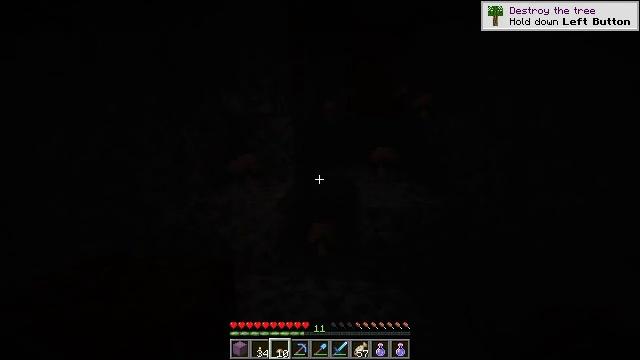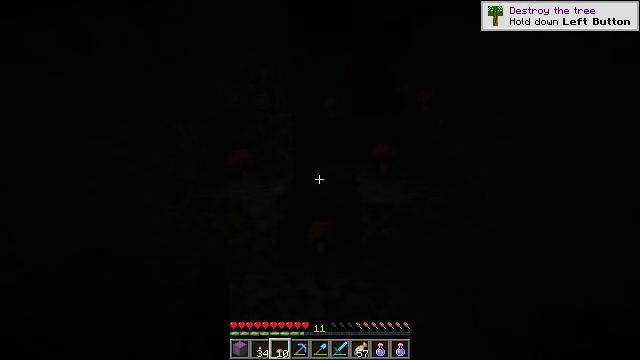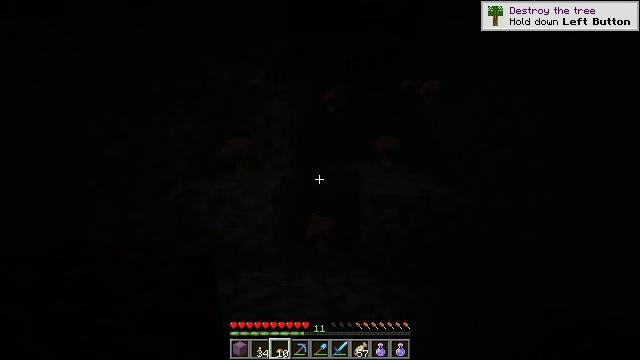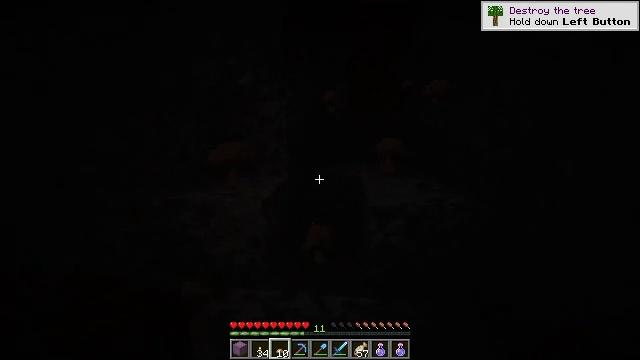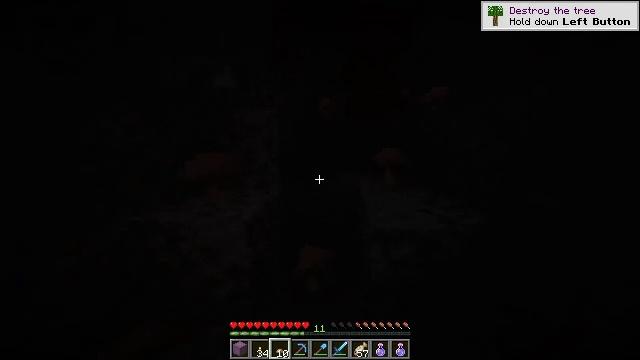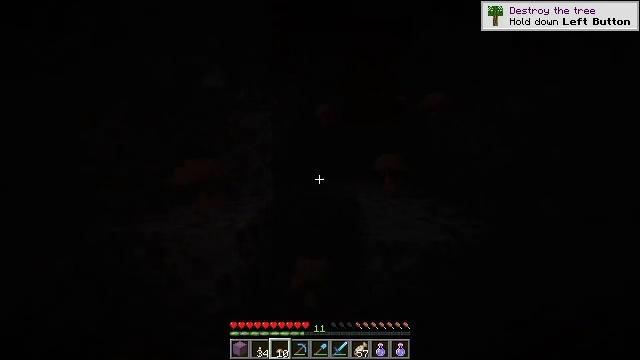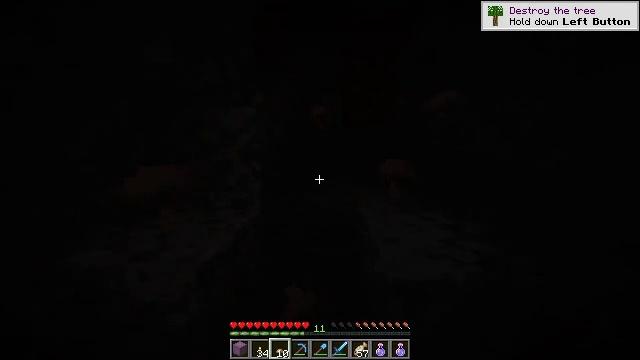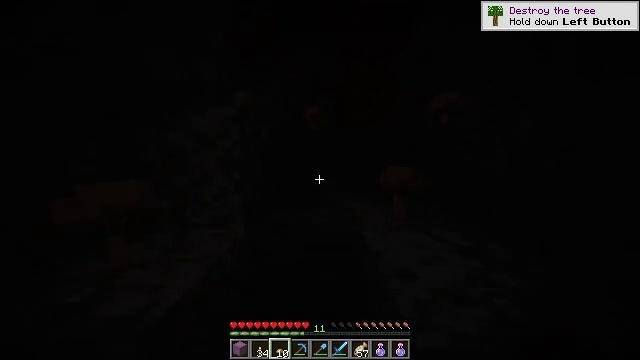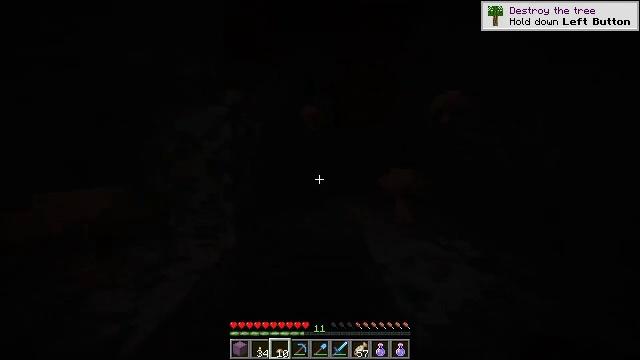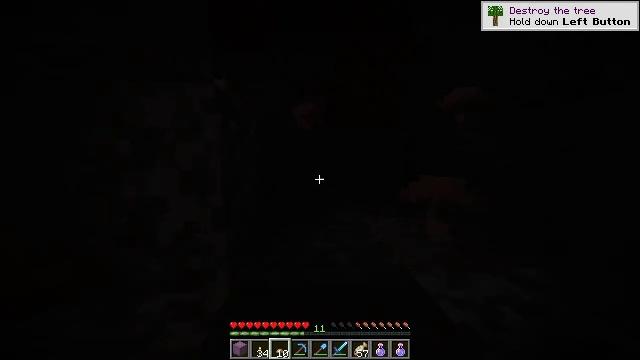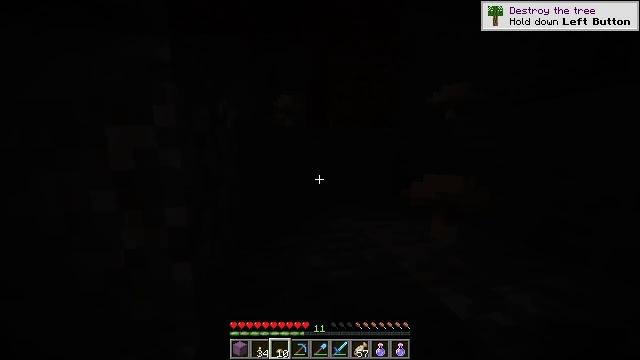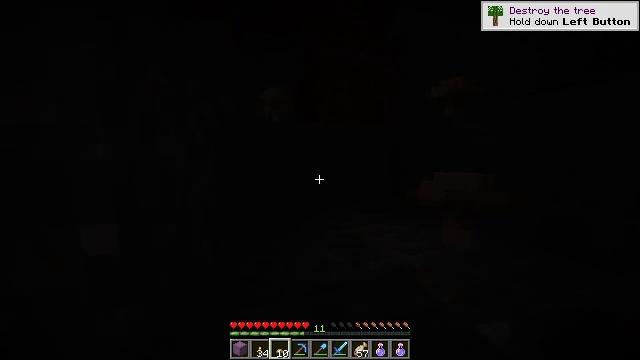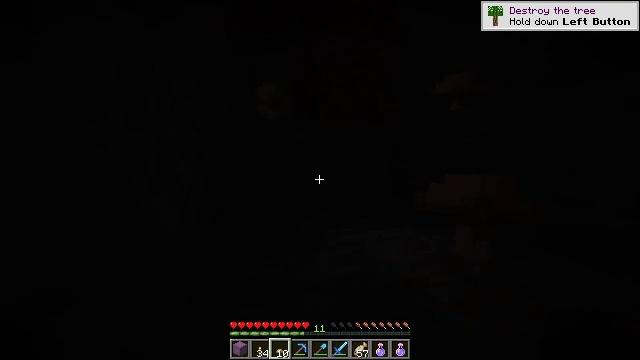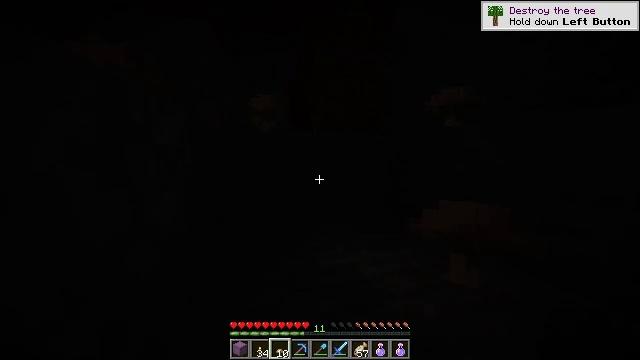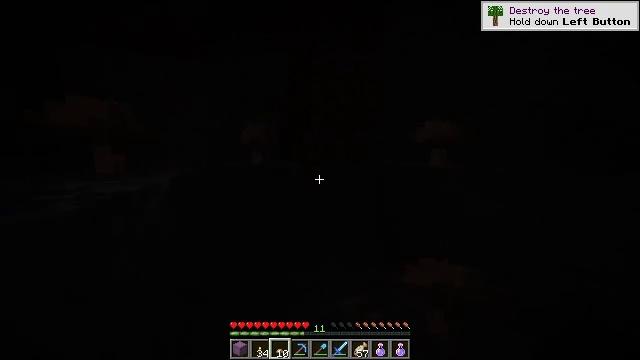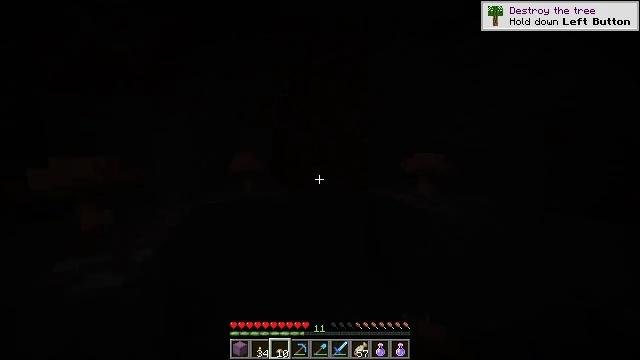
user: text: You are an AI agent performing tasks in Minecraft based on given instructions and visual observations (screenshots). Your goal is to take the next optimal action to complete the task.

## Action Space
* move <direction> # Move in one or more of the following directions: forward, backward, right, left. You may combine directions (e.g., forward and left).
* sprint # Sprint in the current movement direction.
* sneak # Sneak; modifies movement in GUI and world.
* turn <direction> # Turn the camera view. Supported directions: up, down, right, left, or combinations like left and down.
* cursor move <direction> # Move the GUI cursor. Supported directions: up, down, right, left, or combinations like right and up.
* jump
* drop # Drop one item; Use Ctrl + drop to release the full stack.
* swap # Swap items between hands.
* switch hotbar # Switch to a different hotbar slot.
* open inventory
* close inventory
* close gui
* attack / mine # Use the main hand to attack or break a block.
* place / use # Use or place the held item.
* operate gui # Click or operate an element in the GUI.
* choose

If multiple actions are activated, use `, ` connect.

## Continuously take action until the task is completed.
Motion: motion action
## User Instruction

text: Break the brown mushroom from its spot.
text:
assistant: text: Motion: move forward
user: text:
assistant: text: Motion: move forward
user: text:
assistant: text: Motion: move forward
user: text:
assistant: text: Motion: move forward, turn right and up
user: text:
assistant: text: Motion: move forward, turn up
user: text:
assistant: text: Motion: move forward, turn up
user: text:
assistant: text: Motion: move forward, turn right
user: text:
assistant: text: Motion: move forward and move left
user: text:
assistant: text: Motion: move forward and move left, turn right
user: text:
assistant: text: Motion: move forward, turn right
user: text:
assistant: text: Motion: move forward, turn right
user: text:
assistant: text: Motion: move forward
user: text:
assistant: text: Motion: move forward, jump
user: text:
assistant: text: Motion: move forward, turn right, jump
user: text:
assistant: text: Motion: move forward, turn right, jump
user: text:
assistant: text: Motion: move forward, turn right, jump
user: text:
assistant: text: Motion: move forward, turn right
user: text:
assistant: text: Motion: move forward
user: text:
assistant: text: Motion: move forward
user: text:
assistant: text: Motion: move forward
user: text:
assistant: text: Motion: turn left
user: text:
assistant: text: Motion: turn left
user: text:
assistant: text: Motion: turn left
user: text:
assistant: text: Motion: turn left
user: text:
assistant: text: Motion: turn left and up
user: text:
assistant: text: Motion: turn left and up
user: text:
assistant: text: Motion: turn left and up
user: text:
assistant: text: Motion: turn left
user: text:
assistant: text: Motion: turn right
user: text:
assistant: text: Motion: turn right